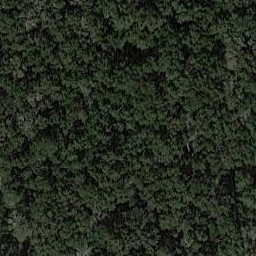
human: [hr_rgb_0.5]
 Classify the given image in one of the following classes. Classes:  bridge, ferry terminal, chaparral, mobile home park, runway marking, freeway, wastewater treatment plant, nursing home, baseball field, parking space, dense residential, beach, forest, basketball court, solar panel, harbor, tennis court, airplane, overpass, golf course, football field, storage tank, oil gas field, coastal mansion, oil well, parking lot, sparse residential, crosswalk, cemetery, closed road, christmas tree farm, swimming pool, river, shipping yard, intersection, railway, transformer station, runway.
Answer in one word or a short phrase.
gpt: forest